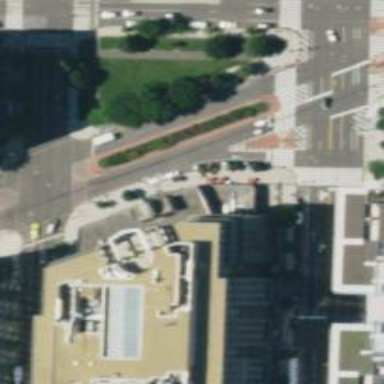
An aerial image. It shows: Historic building.